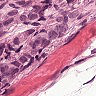
Metastatic tissue present: yes